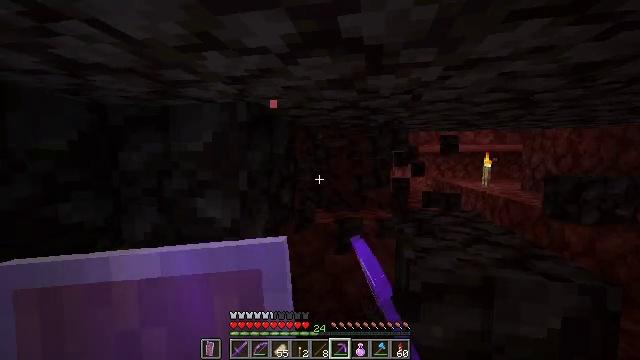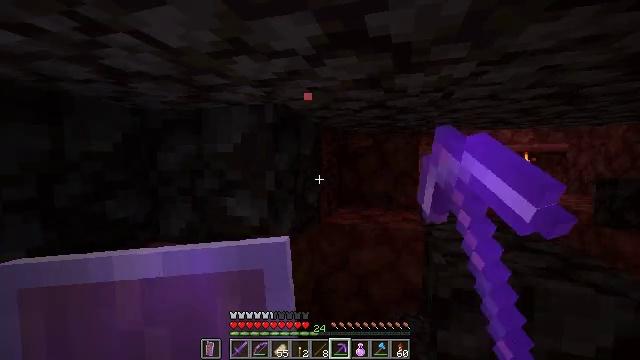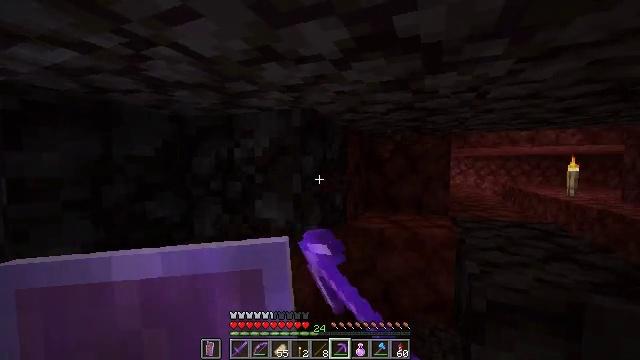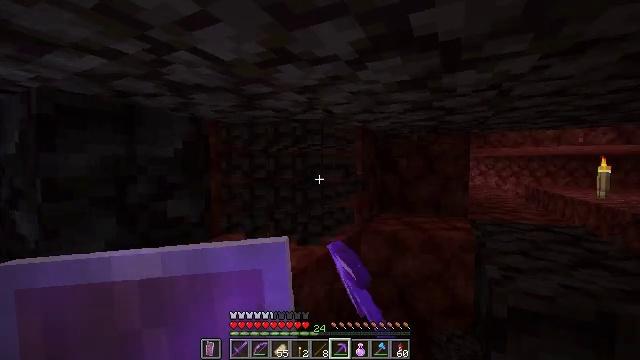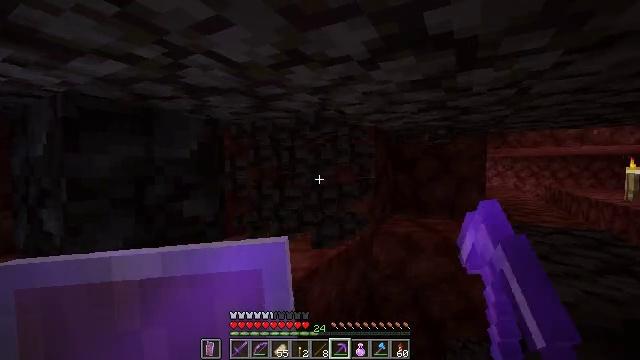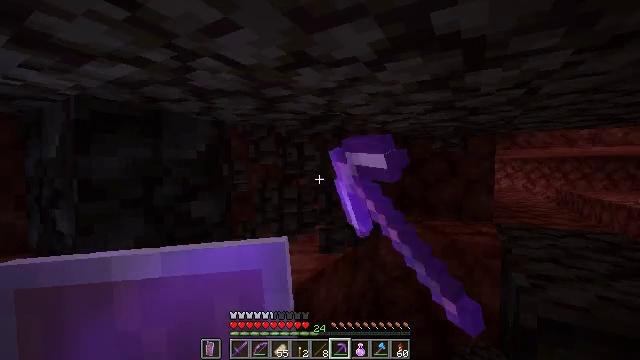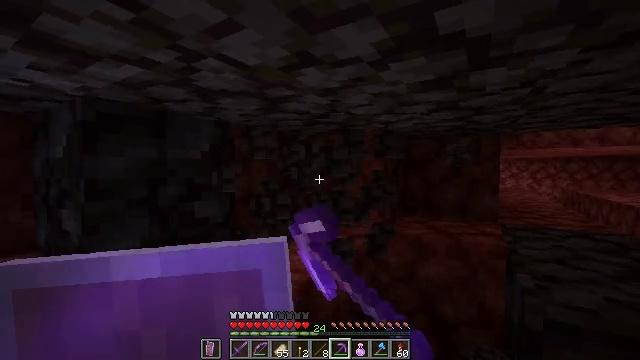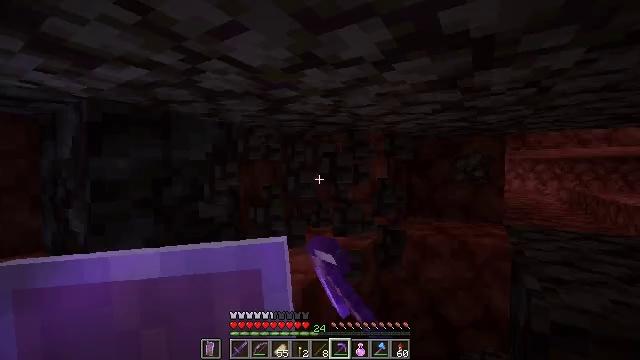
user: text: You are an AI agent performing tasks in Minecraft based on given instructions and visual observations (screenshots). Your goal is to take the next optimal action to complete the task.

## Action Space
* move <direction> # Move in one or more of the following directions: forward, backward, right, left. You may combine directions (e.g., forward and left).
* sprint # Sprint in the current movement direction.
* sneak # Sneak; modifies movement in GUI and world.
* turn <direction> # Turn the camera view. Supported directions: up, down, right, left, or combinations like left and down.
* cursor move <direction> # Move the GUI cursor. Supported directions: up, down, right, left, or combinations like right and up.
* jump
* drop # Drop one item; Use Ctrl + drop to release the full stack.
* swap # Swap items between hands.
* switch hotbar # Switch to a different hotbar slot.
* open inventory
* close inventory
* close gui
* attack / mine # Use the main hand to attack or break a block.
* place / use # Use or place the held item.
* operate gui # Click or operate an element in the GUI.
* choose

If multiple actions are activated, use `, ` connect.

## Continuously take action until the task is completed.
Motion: motion action
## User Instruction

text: Get some blackstone from the ground.
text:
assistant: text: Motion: turn left, attack / mine
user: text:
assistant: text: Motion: turn left, attack / mine
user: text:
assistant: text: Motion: turn left, attack / mine
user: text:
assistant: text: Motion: turn left, attack / mine
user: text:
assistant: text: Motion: turn left, attack / mine
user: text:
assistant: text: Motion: attack / mine
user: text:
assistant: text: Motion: attack / mine
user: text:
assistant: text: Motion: attack / mine